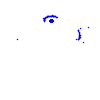
Particle: proton